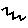
Label: zigzag